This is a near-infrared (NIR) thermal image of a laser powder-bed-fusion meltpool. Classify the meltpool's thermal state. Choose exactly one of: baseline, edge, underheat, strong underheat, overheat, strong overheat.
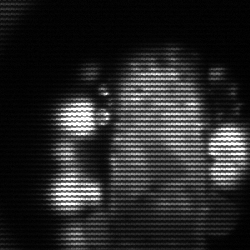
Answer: strong underheat